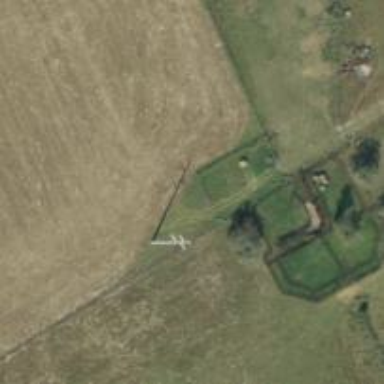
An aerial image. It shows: Power pole.